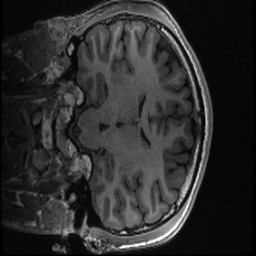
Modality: T1w
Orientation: coronal